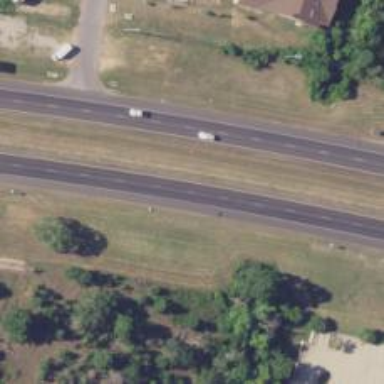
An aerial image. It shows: Expressway with asphalt surface classified as trunk highway.